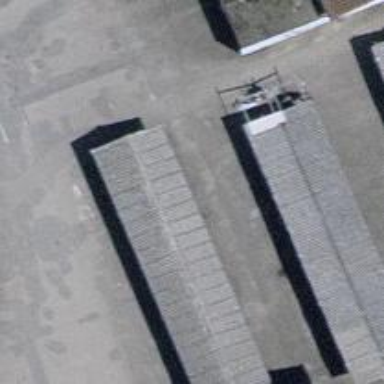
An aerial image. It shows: View of roof of building.